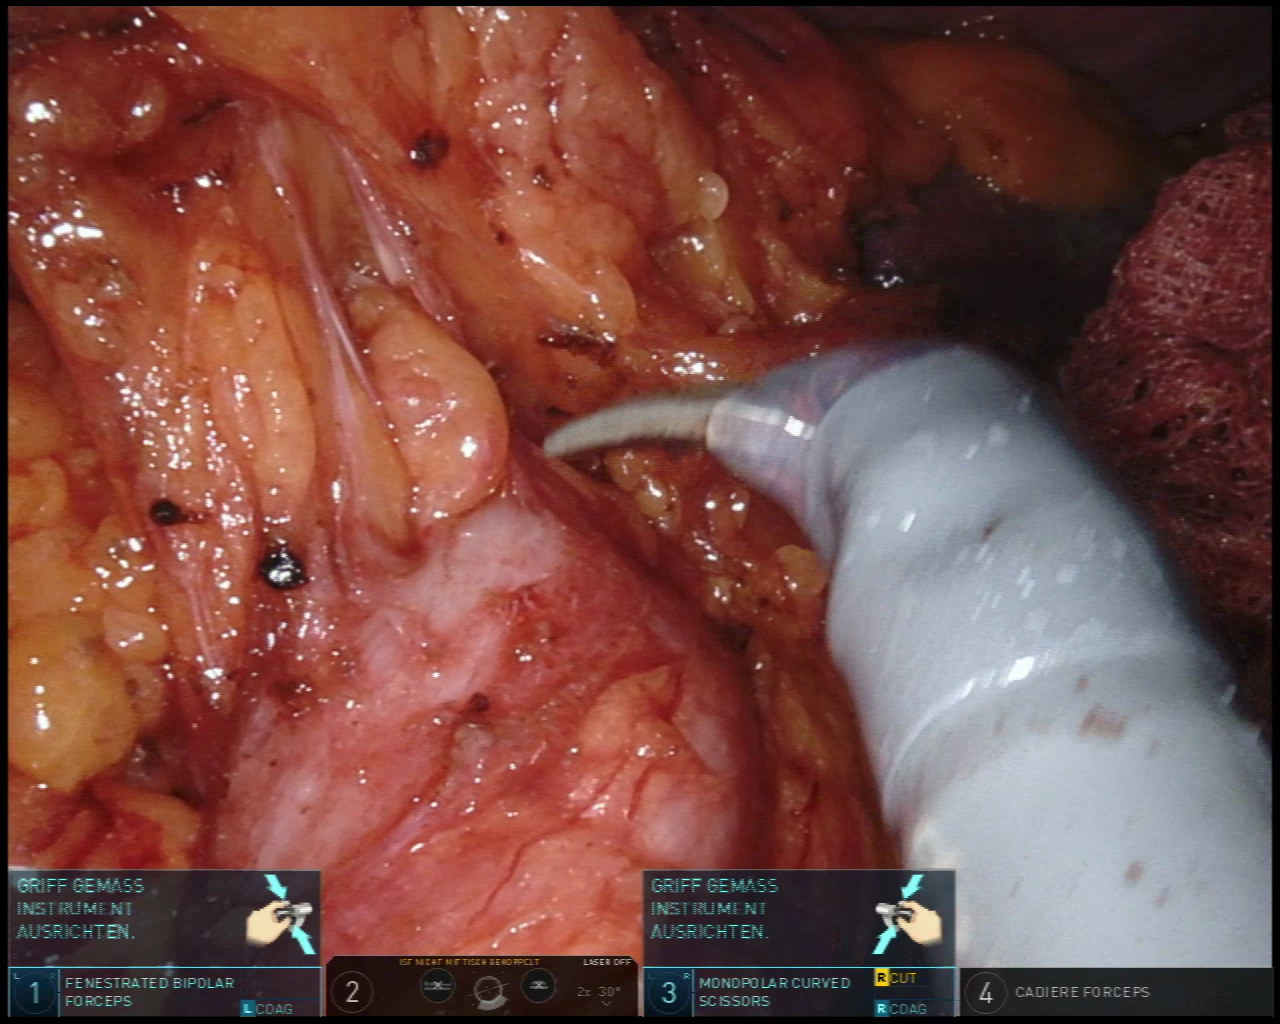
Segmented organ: stomach
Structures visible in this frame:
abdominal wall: yes
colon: no
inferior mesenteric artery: no
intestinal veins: no
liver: no
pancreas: no
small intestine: no
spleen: yes
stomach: yes
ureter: no
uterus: no
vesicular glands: no